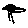
Label: tree